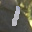
Label: 1